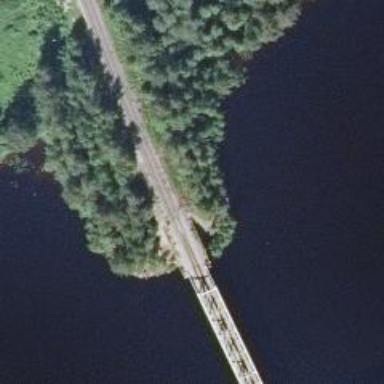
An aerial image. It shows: Continuous rail bridge crossing over railway track.